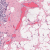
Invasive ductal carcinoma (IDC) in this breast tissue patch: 0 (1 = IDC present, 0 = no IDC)